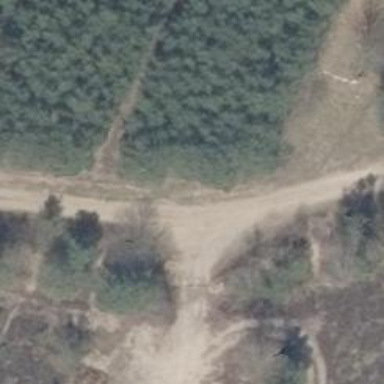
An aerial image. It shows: Compacted track road with grade3 tracktype.